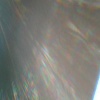
Label: sunburn